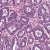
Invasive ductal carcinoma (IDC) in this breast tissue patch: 1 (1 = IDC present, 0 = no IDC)